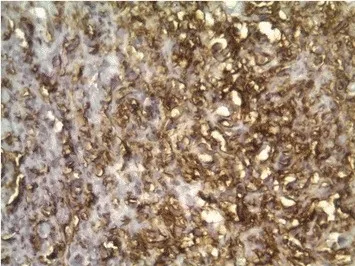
tumour cells exhibiting diffuse positivity with CD34.
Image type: pathology (immunostaining)